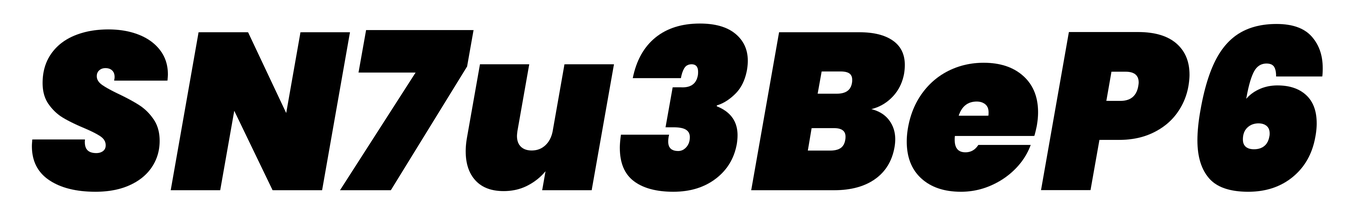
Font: Poppins-BlackItalic